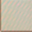
Piece: xx